【题型】解答题　【知识点】立体几何　【难度】medium
如图，在 $Rt\triangle SOA$ 中，$\angle OSA = \dfrac{\pi}{6}$，斜边 $SA = 4$，半圆 $H$ 的圆心 $H$ 在边 $OS$ 上，且与 $SA$ 相切，现将 $Rt\triangle SOA$
绕 $SO$ 旋转一周得到一个几何体，点 $B$ 为圆锥底面圆周上一点，且 $\angle AOB = 90^\circ$.

% 使用 minipage 实现前两张图并排
\begin{minipage}{0.35\textwidth}
    \flushleft

\end{minipage}
\begin{minipage}{0.6\textwidth}
    \centering

\end{minipage}

（1）求球 $H$ 的半径；

（2）求点 $O$ 到平面 $SAB$ 的距离；

（3）设 $P$ 是圆锥的侧面与球的交线上一点，求 $PO$ 与平面 $SAB$ 所成角正弦值的范围．
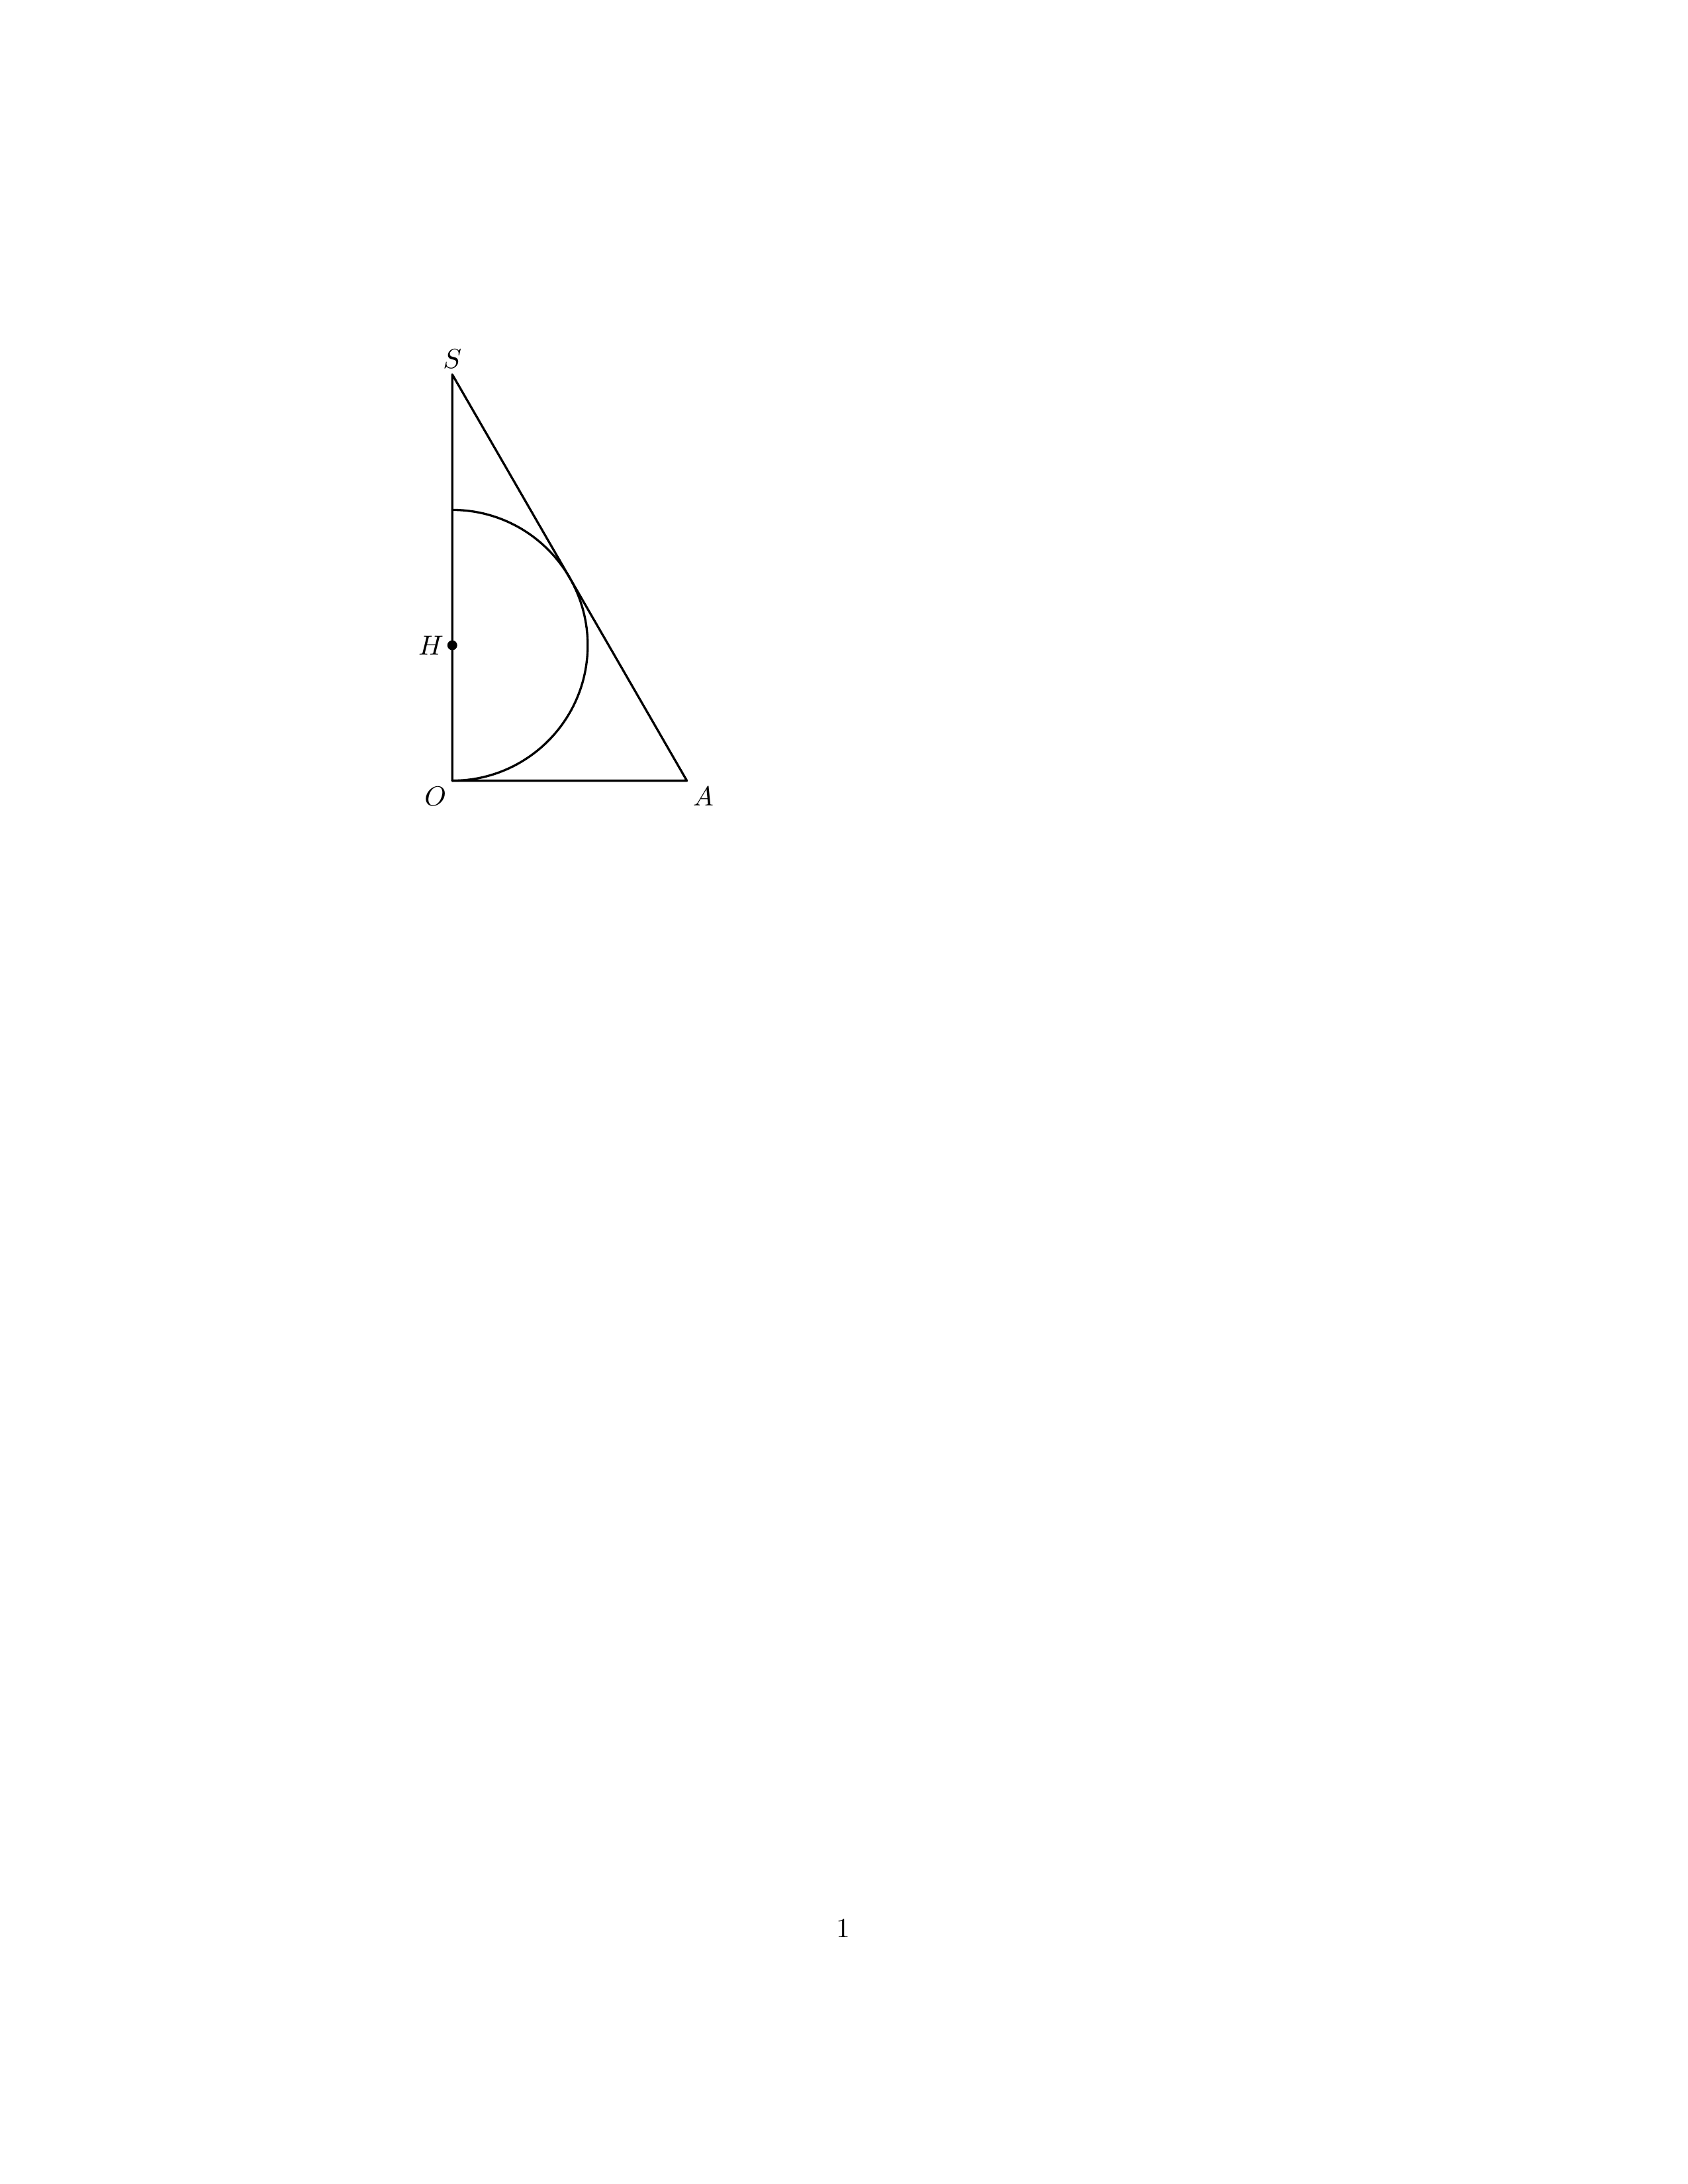
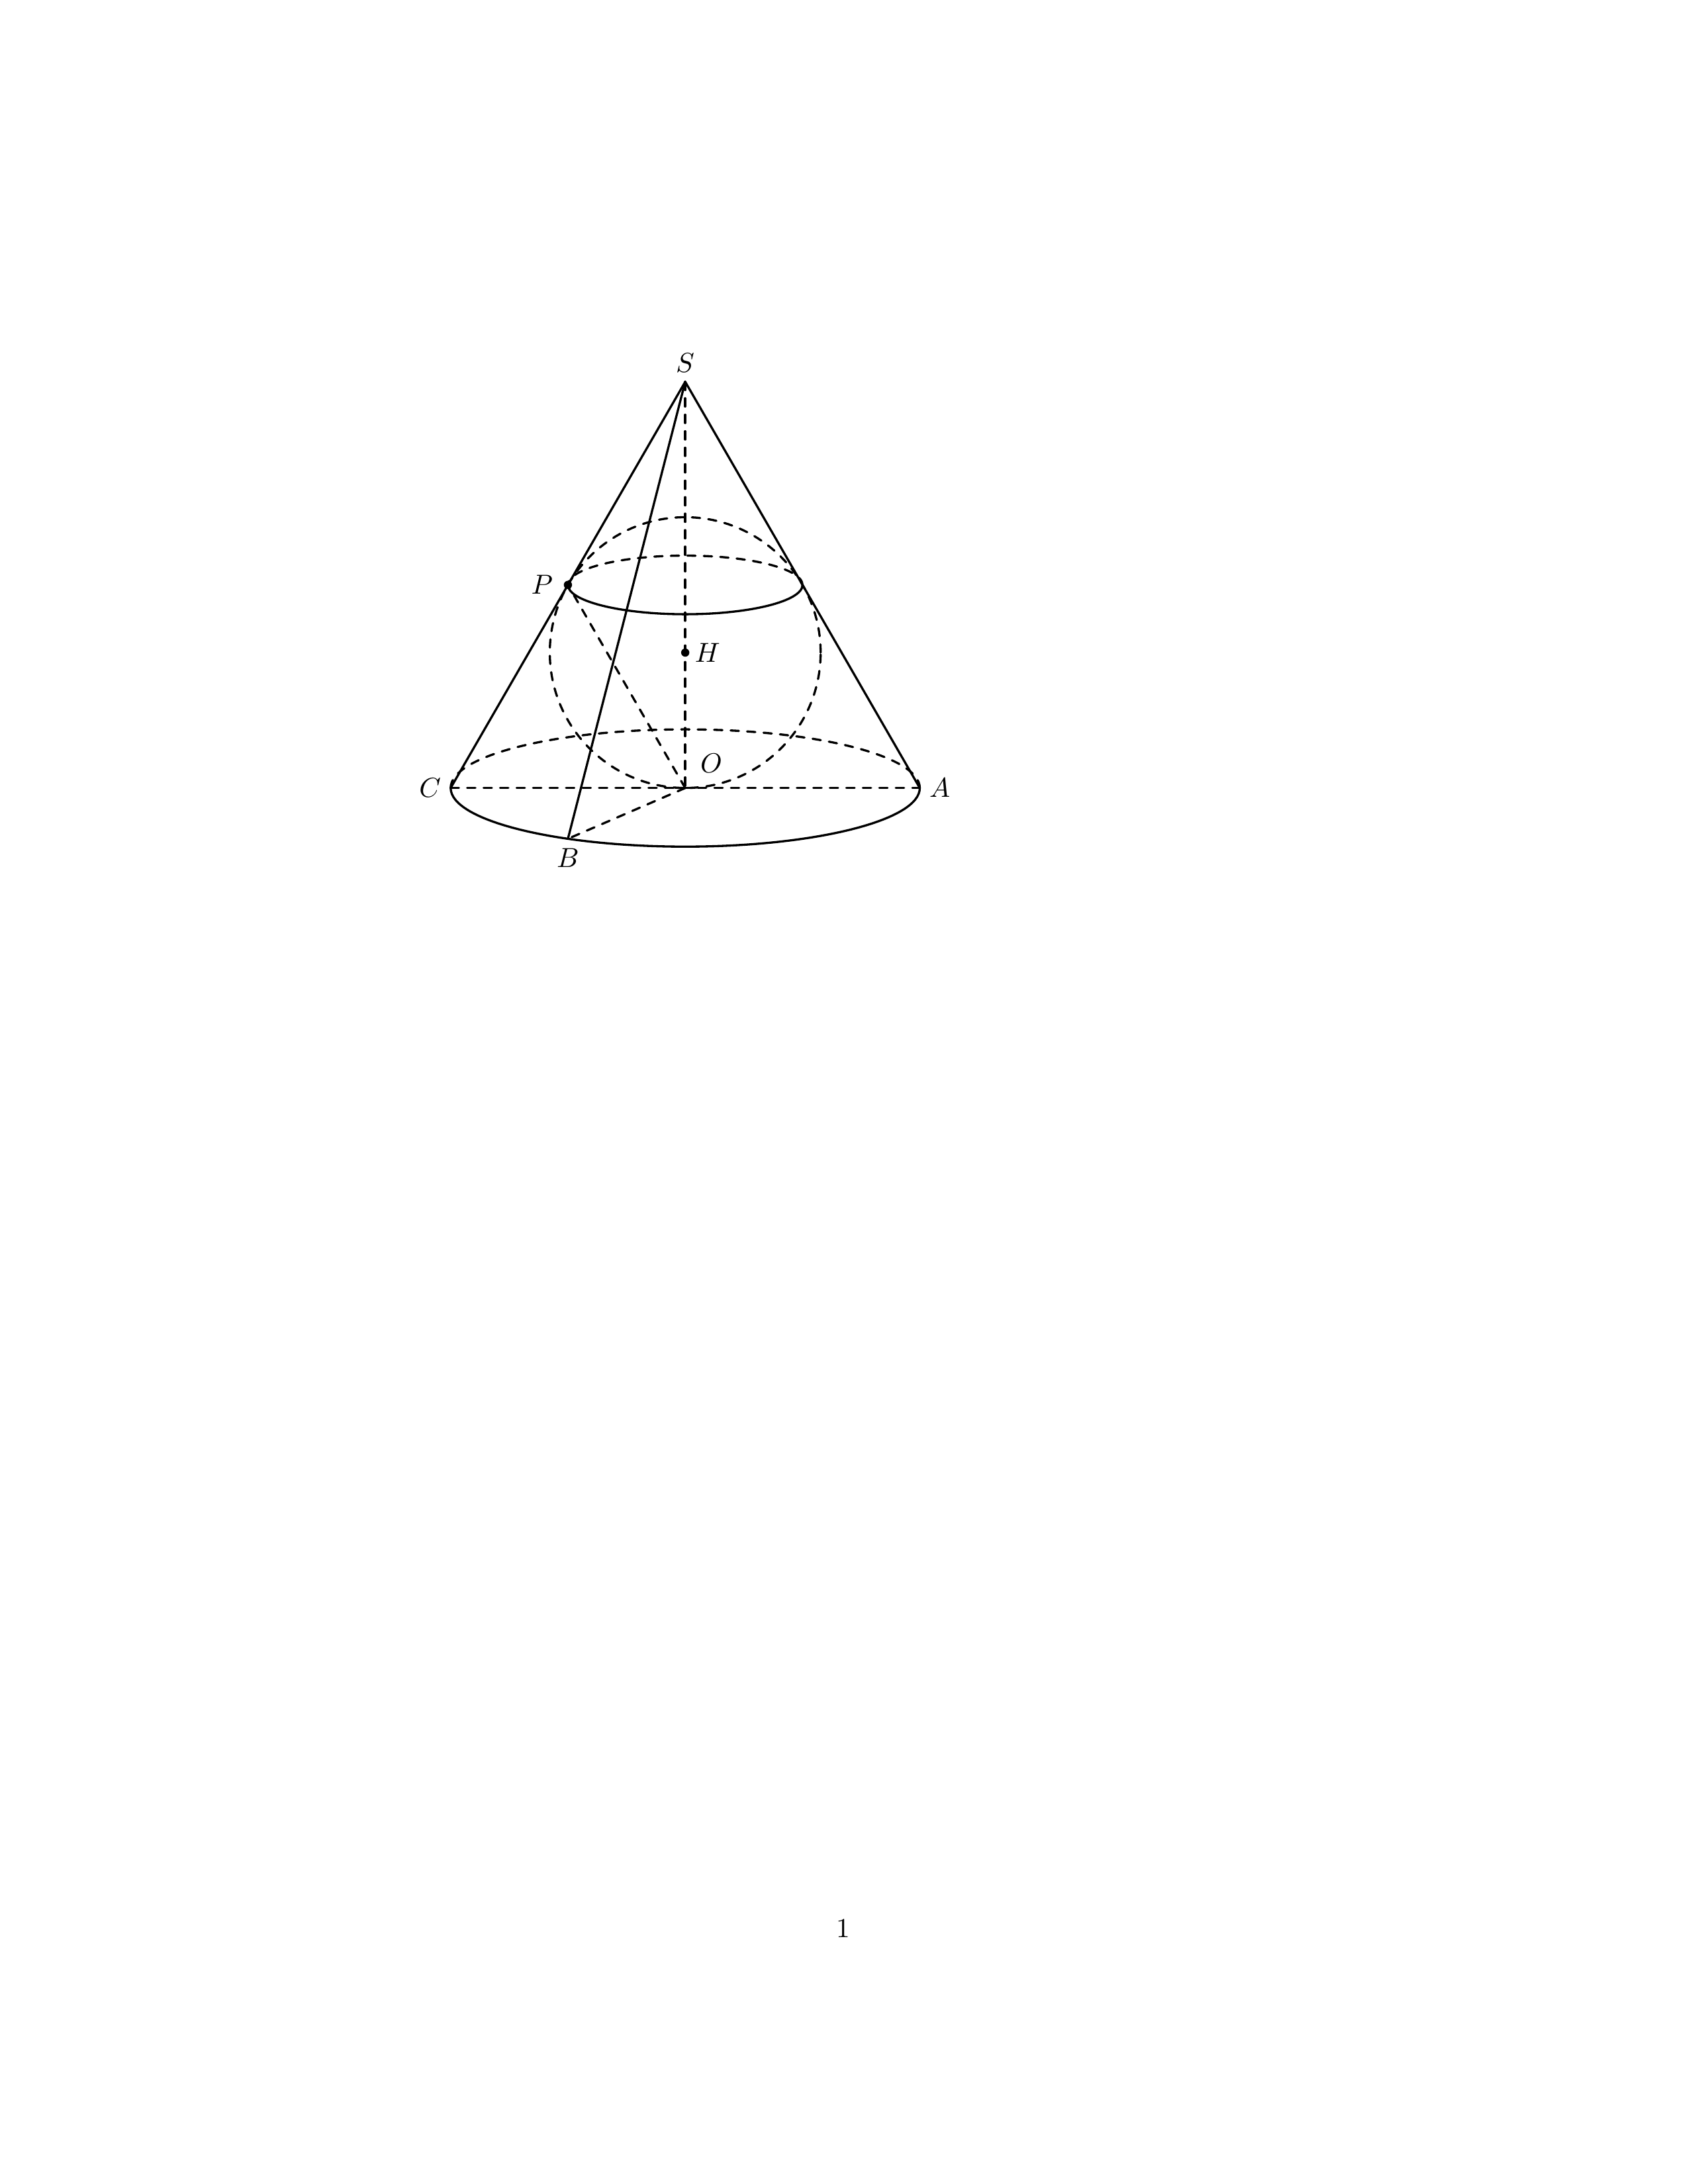
【解答】
【答案】（1）$\dfrac{2\sqrt{3}}{3}$；（2）$\dfrac{2\sqrt{21}}{7}$；（3）$\left[ 0, \dfrac{\sqrt{42}+\sqrt{21}}{14} \right]$.

【分析】（1）在直角三角形中，由特殊角及边长即可得出答案；

（2）利用等体积转化即可；

（3）建立空间直角坐标系，求出平面 $SAB$ 的法向量与向量 $\overrightarrow{PO}$ 用向量法．

【详解】由 $\angle OSA = \dfrac{\pi}{6}$，斜边 $SA = 4$，$SO = 2\sqrt{3}$，$OA = 2$

设切点为 $M$，连接 $HM$，$\therefore \angle HMS = \dfrac{\pi}{2}$，又 $\angle OSA = \dfrac{\pi}{6}$

$\therefore HO = HM = \dfrac{1}{2} SH$，$\therefore HO = \dfrac{1}{3} SO = \dfrac{2\sqrt{3}}{3}$，

所以圆锥中球的半径就是半圆 $H$ 的半径，即为 $\dfrac{2\sqrt{3}}{3}$.

（2）在三棱锥 $S-OAB$，设 $O$ 到平面 $SAB$ 的距离为 $d$

在 $Rt\triangle AOB$ 中，$OA = OB = 2$，$S_{\triangle OAB} = \dfrac{1}{2} \cdot OA \cdot OB = 2$

在等腰三角形 $SAB$ 中，$SA = SB = 4$，$AB = 2\sqrt{2}$，取 $AB$ 中点 $N$，连 $SN$，

所以 $SN \perp AB$

$S_{\triangle SAB} = \dfrac{1}{2} \cdot SN \cdot AB = \dfrac{1}{2} \cdot 2\sqrt{2} \times \sqrt{14} = 2\sqrt{7}$，由（1）知 $SO = 2\sqrt{3}$，

由于 $V_{O-SAB} = V_{S-OAB}$，所以 $\dfrac{1}{3} \cdot S_{\text{底}} \cdot d = \dfrac{1}{3} \cdot S_{\text{底}} \cdot SO$

即 $\dfrac{1}{3} \cdot 2\sqrt{7} \cdot d = \dfrac{1}{3} \cdot 2 \cdot 2\sqrt{3}$

$2\sqrt{7} \cdot d = 4\sqrt{3}$

$d = \dfrac{2\sqrt{21}}{7}$.

（3）

如图建立空间直角坐标系，则 $A(0,2,0)$，$B(2,0,0)$，$S(0,0,2\sqrt{3})$，设 $PO$ 在面 $COB$ 上的射影与 $x$ 的正方向的夹角为 $\theta$，所以 $P(\cos\theta, \sin\theta, \sqrt{3})$，

$\overrightarrow{SA} = (0,2,-2\sqrt{3})$，$\overrightarrow{SB} = (2,0,-2\sqrt{3})$，$\overrightarrow{PO} = (-\cos\theta, -\sin\theta, -\sqrt{3})$，

设平面 $SAB$ 的法向量 $\vec{n} = (x,y,z)$，

由 $\begin{cases} \overrightarrow{SA} \cdot \vec{n} = 0 \\ \overrightarrow{SB} \cdot \vec{n} = 0 \end{cases} \Rightarrow \begin{cases} y = \sqrt{3}z \\ x = \sqrt{3}z \end{cases}$，$\therefore \vec{n} = (\sqrt{3}, \sqrt{3}, 1)$，

设 $PO$ 与平面 $SAB$ 所成角为 $\alpha$，

则 $\sin \alpha = \dfrac{|\overrightarrow{PO} \cdot \vec{n}|}{|\overrightarrow{PO}| |\vec{n}|} = \dfrac{\left| \sqrt{6} \sin \left( \theta + \dfrac{\pi}{4} \right) + \sqrt{3} \right|}{2\sqrt{7}} \in \left[ 0, \dfrac{\sqrt{42} + \sqrt{21}}{14} \right]$

【点睛】本题主要考查空间几何体体积的求法、用空间向量解决线面角的问题．
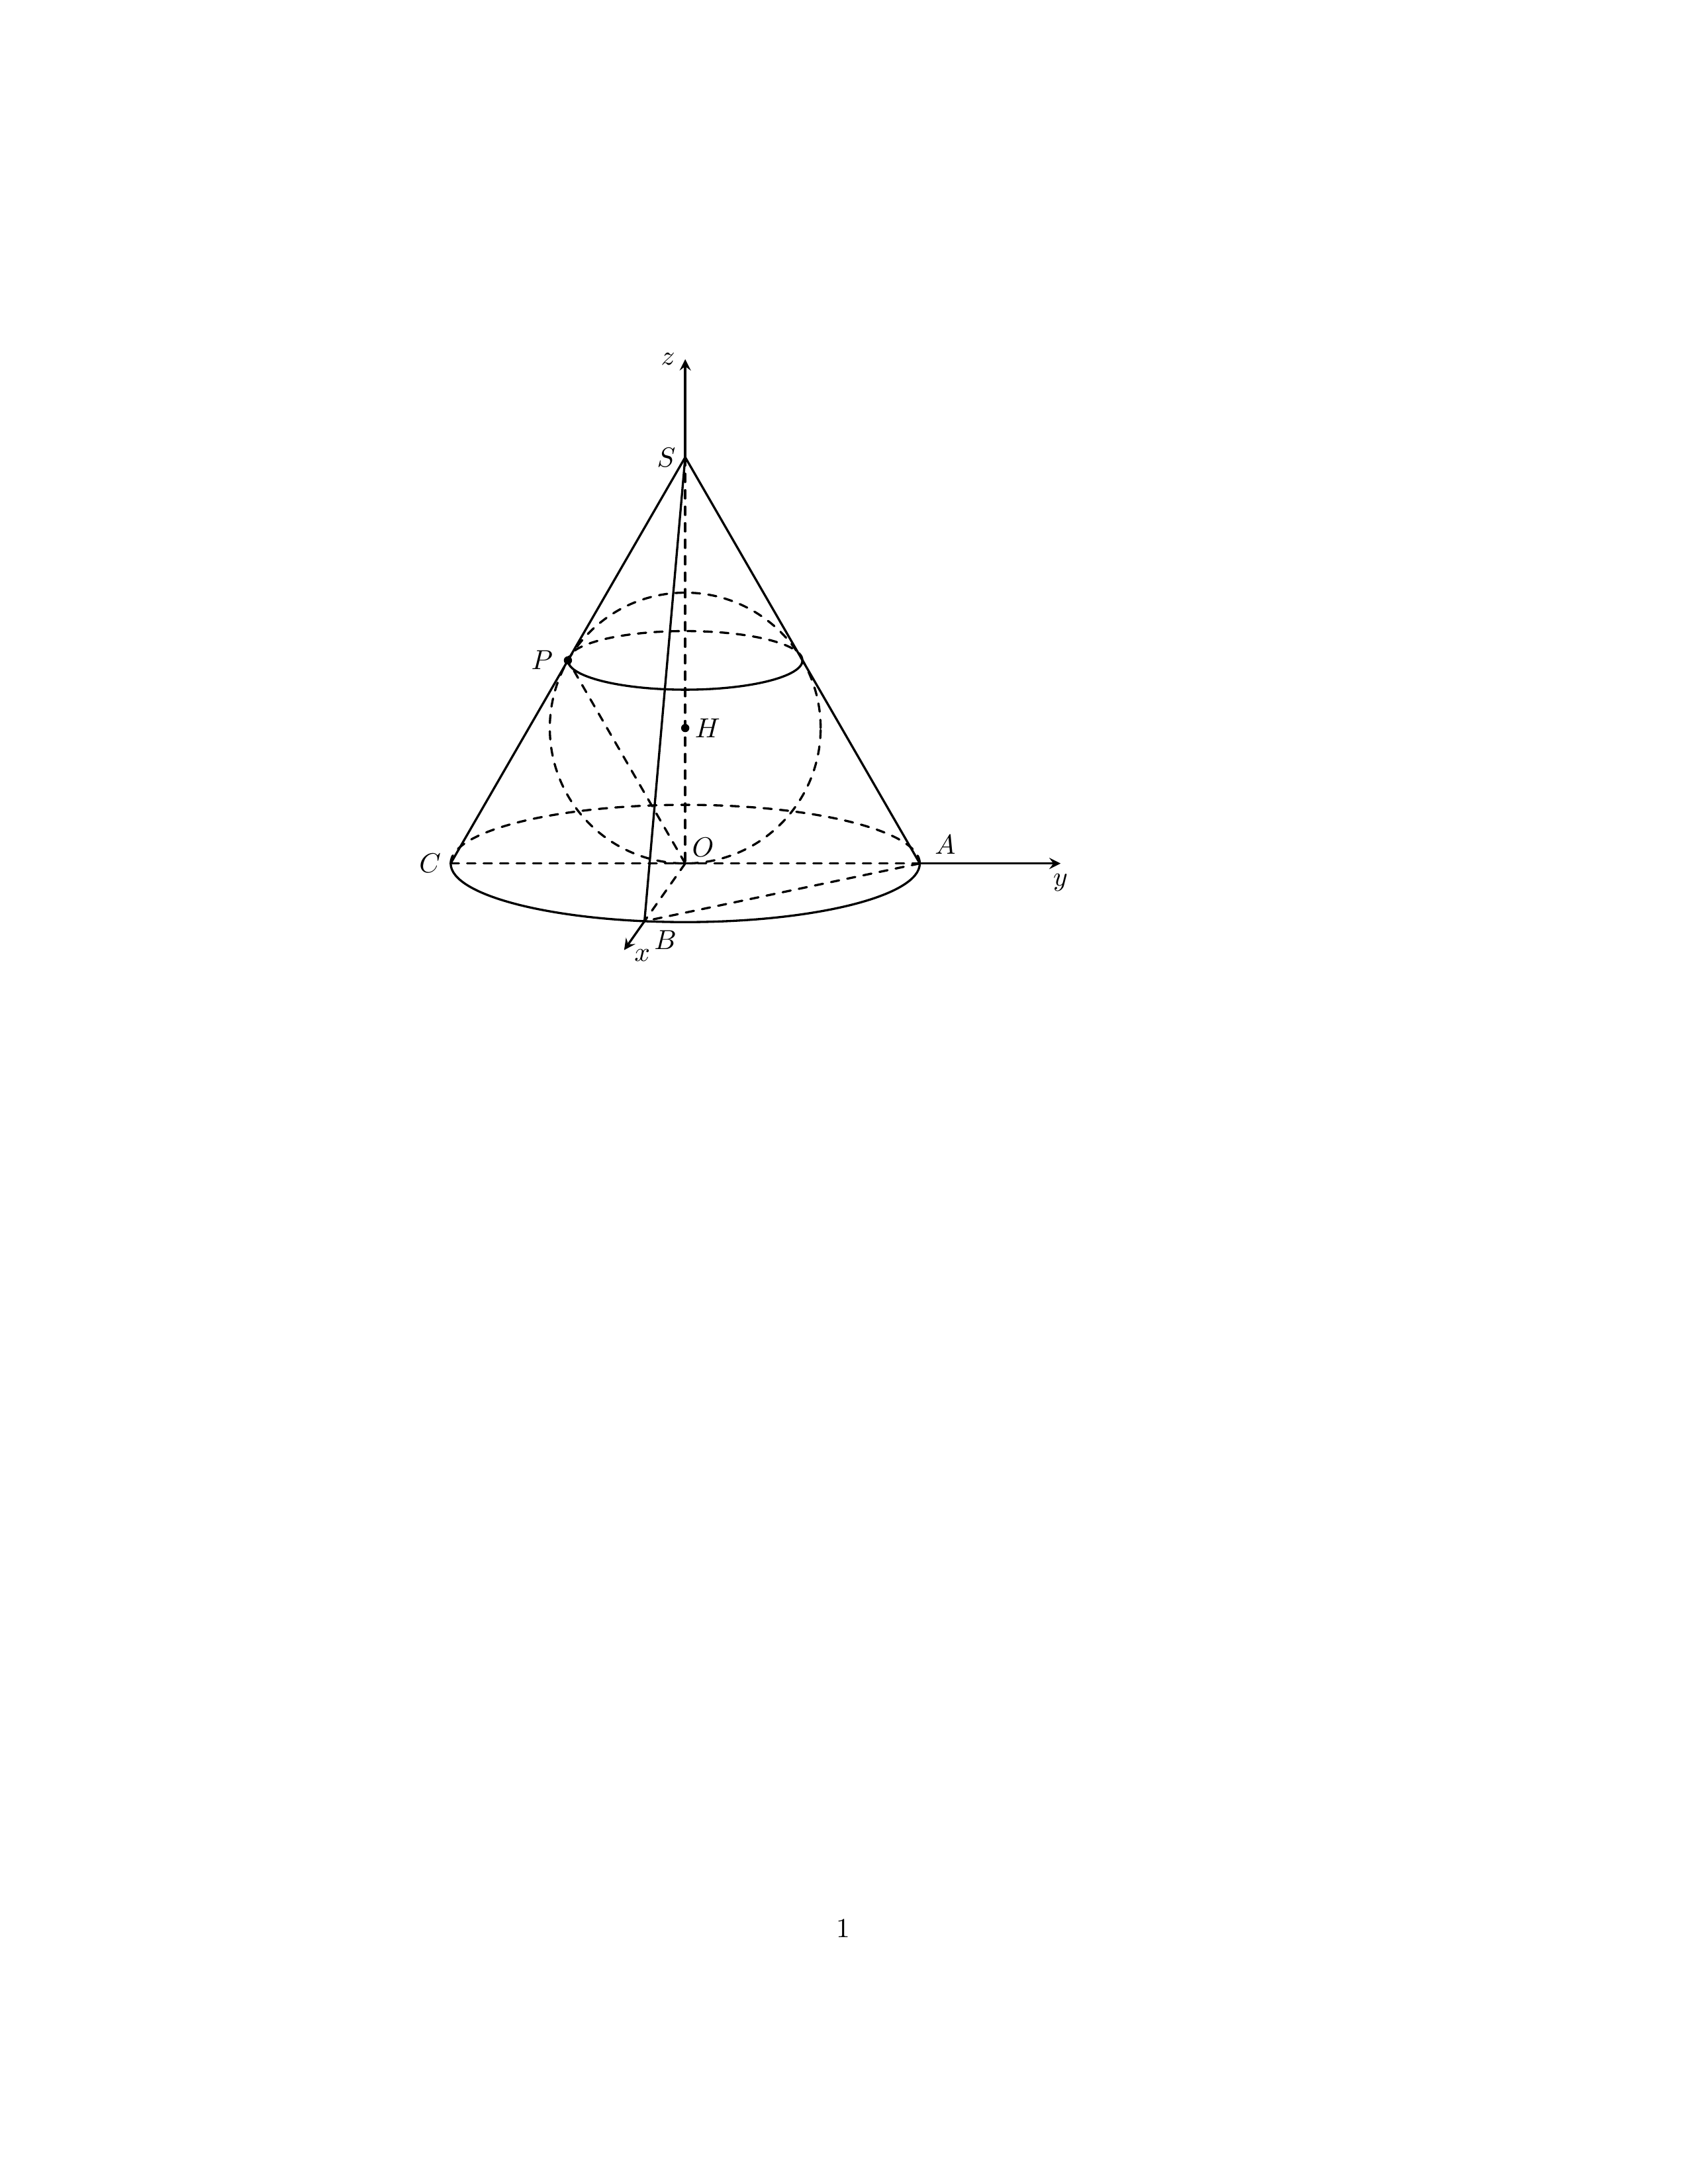